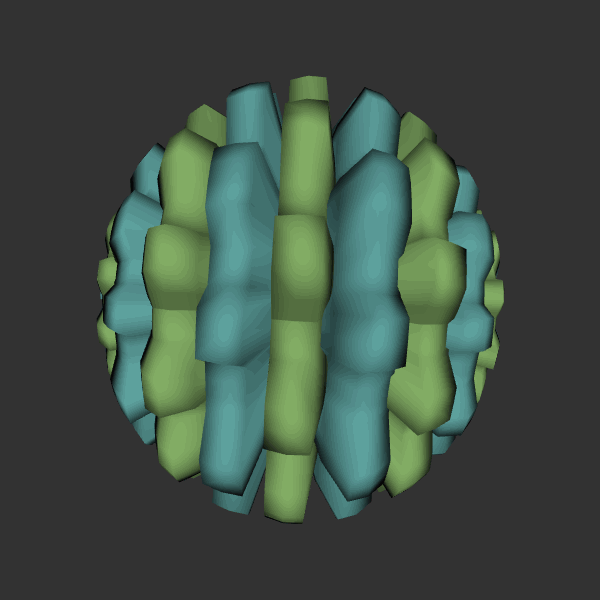
Background: dark